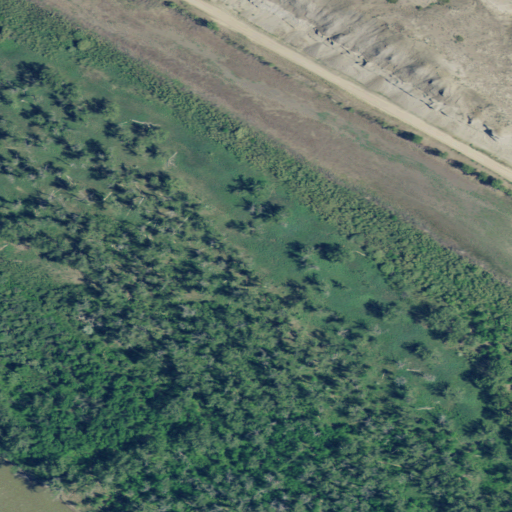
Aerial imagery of island in Montana named Jones Island containing woody wetlands, herbaceous wetlands, shrub, grassland, and open water